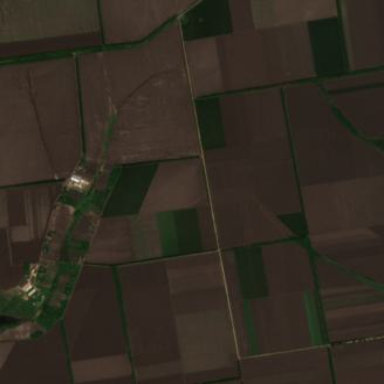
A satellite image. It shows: View of farmland.